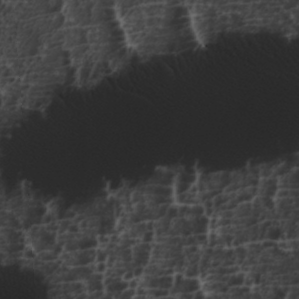
Label: non_frost